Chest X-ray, AP view. Patient: 49 years old, sex F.
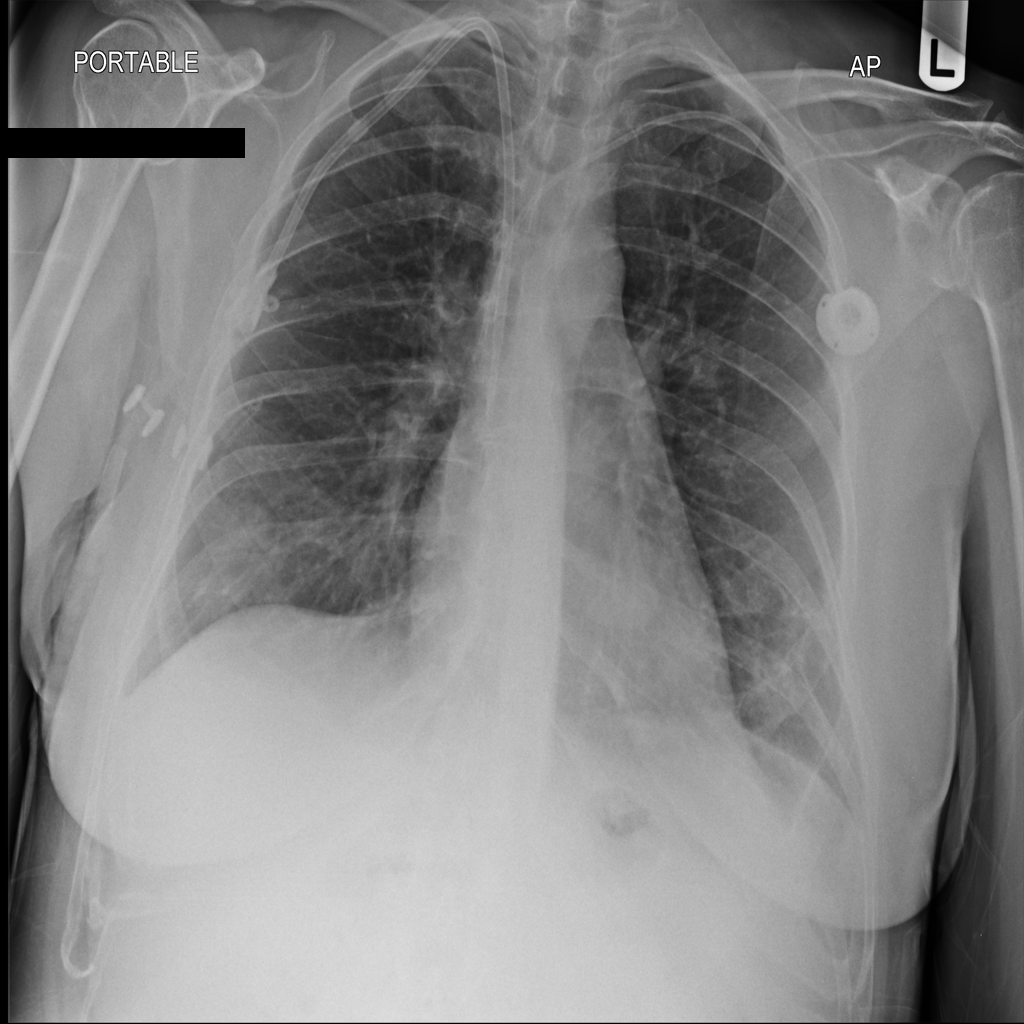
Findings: Infiltration